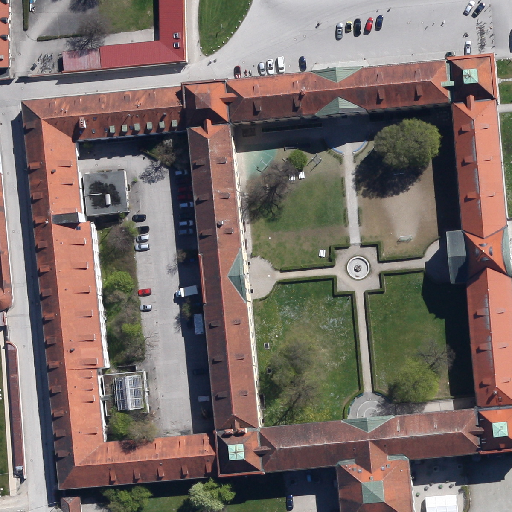
Referring expression: impervious surface